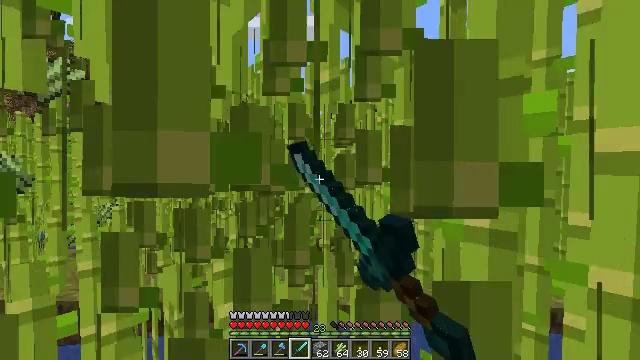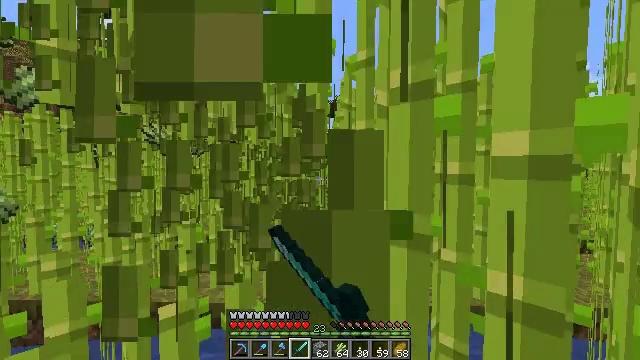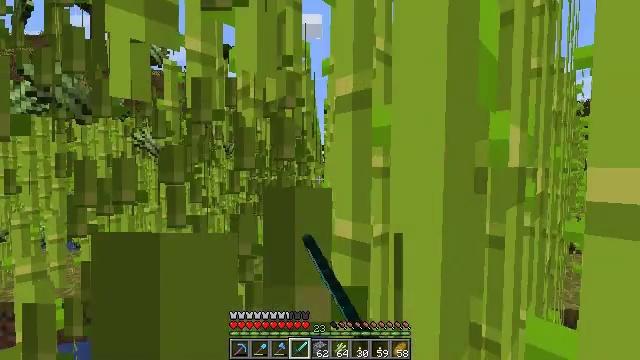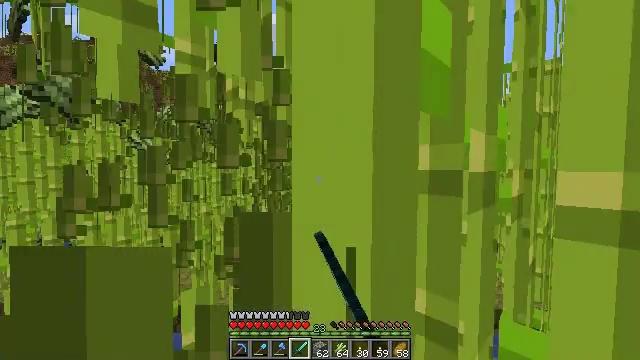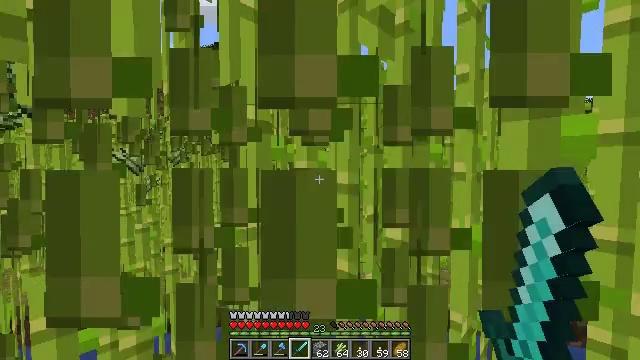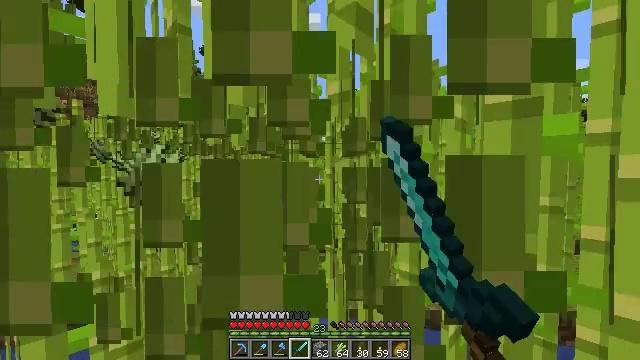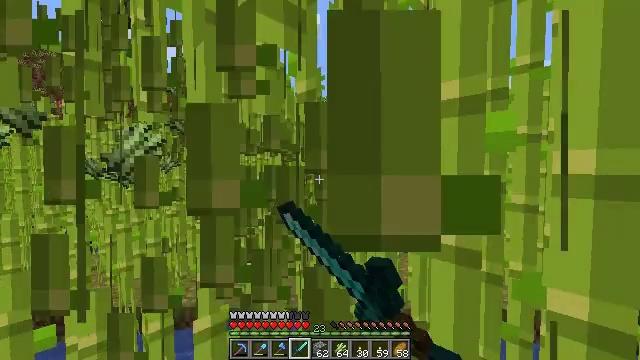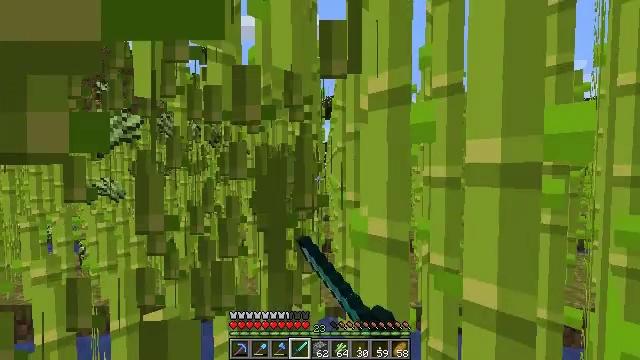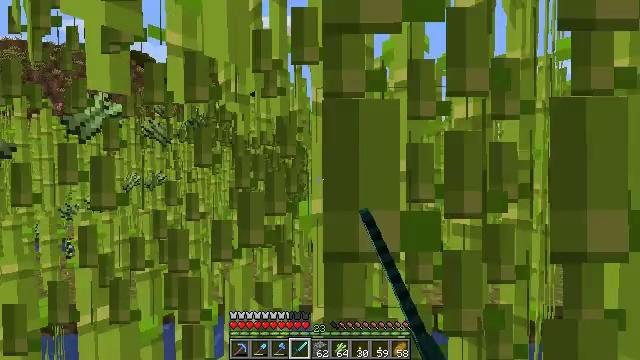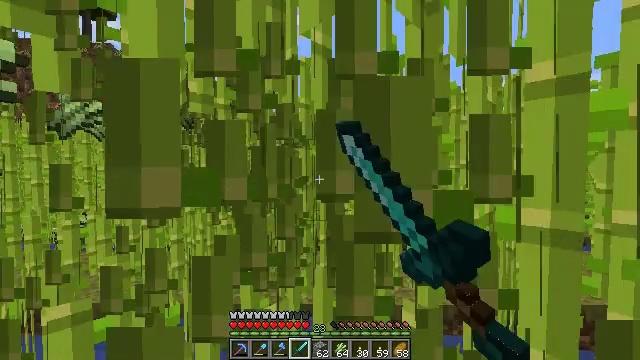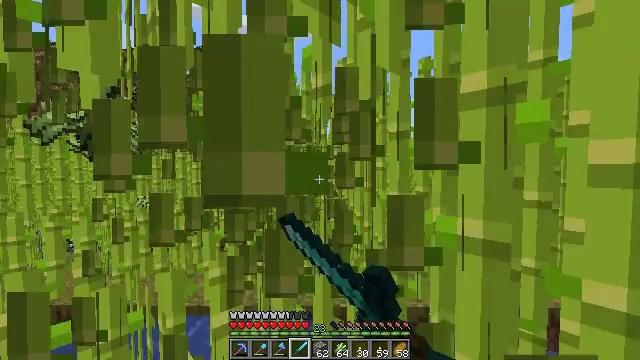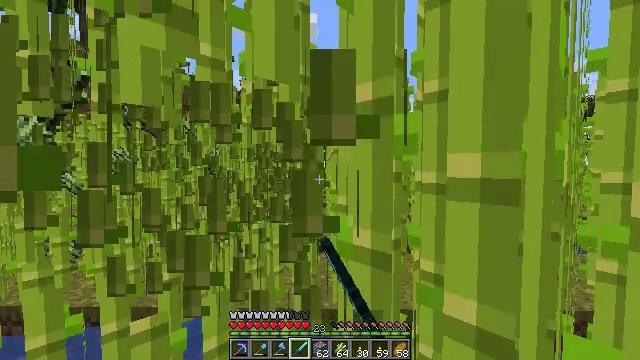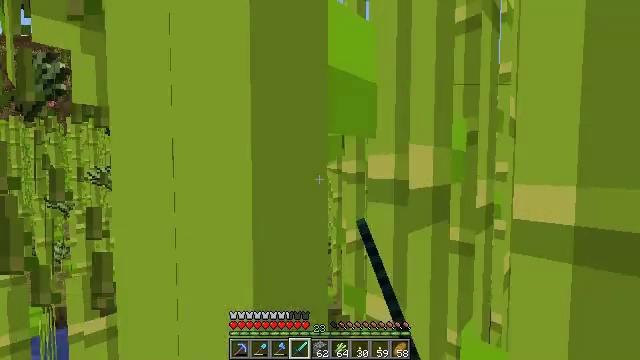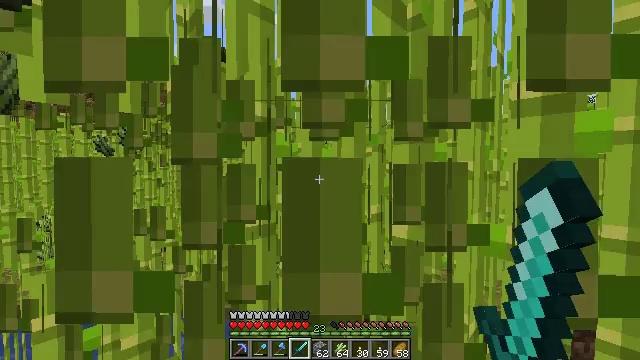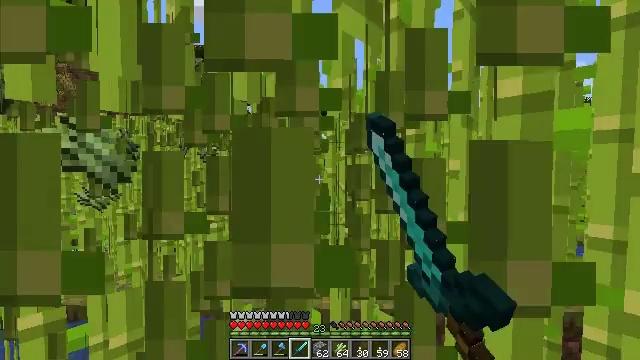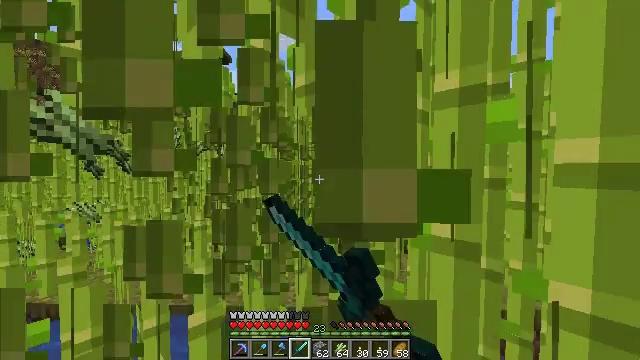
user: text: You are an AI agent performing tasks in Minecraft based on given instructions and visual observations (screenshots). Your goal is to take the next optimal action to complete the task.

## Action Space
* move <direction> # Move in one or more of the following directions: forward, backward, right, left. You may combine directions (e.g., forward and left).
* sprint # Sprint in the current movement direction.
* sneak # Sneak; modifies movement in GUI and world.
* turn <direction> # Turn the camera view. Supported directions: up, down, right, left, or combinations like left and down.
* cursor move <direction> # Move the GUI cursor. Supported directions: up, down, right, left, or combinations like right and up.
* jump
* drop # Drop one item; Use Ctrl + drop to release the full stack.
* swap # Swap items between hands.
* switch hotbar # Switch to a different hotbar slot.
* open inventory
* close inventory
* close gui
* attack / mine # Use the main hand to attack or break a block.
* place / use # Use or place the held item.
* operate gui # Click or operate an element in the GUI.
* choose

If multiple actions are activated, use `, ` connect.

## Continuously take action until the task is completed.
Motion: motion action
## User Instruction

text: Collect sugar cane near water sources.
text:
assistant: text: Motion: move right, attack / mine
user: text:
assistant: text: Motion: move right, attack / mine
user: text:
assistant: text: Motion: move right, attack / mine
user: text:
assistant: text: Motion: move right, attack / mine
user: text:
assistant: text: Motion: move right, attack / mine
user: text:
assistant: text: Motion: move right, attack / mine
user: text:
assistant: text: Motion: move right, attack / mine
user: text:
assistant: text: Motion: move right, attack / mine
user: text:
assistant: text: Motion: move right, attack / mine
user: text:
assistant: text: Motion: move right, attack / mine
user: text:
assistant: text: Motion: move right, attack / mine
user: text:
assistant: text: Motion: move right, attack / mine
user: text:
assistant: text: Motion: move right, attack / mine
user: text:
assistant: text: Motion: move right, attack / mine
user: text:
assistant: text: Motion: move right, attack / mine
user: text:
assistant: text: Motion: move right, attack / mine
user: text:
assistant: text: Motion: move right, attack / mine
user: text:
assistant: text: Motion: move right, attack / mine
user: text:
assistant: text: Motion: move right, attack / mine
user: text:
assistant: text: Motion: move right, attack / mine
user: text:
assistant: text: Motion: move right, attack / mine
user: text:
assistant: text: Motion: move right, attack / mine
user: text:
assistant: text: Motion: move right, attack / mine
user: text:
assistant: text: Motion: move right, attack / mine
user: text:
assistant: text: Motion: move right, attack / mine
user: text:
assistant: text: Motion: move right, attack / mine
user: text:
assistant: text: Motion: move right, attack / mine
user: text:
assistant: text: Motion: move right, attack / mine
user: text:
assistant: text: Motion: move right, attack / mine
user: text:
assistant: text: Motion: move right, attack / mine